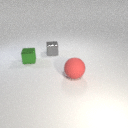
small gray metal cube to the right of small green metal cube